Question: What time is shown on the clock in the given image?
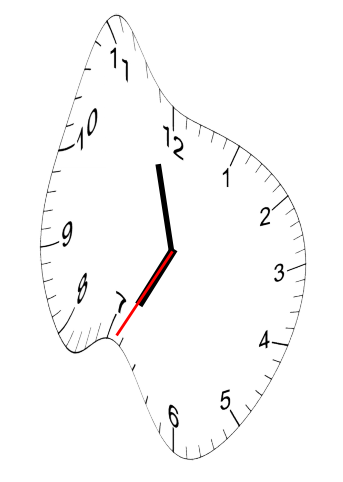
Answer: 06:57:35